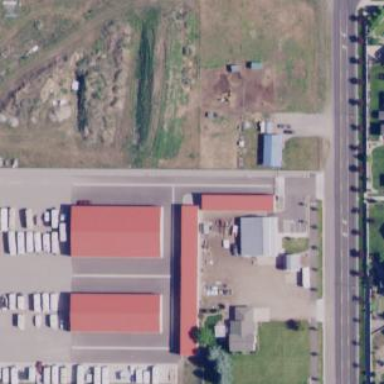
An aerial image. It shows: Commercial area with storage rental shop.